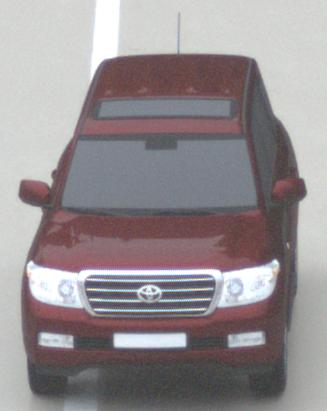
Make: Toyota
Model: Land Cruiser V8 4.7
Detailed model: Land Cruiser V8 (J20)
Model produced from: 2008/03
Model produced until: 2009/11
Doors: 5
Color: red
Road condition: wet road
Daytime: midday
Contrast: low contrast